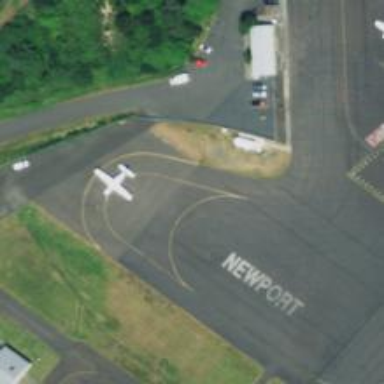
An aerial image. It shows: Image of taxiway at airport.